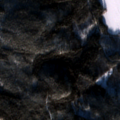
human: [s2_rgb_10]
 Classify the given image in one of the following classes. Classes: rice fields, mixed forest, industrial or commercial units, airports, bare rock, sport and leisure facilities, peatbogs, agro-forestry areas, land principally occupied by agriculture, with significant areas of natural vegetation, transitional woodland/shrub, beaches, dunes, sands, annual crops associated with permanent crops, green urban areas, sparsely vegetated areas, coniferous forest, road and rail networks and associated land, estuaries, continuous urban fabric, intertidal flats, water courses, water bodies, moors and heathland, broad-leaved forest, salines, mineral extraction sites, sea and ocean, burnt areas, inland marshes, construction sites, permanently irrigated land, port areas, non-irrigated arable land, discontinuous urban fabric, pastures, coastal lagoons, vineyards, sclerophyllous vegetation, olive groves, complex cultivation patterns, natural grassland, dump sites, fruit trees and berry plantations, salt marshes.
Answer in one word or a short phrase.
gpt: coniferous forest, mixed forest, water bodies